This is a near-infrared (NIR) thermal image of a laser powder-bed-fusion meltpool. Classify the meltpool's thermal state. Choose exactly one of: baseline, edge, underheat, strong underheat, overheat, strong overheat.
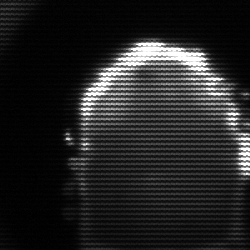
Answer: baseline